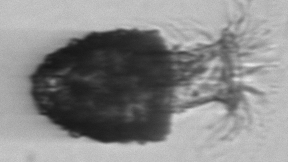
Label: Stenosemella_pacifica